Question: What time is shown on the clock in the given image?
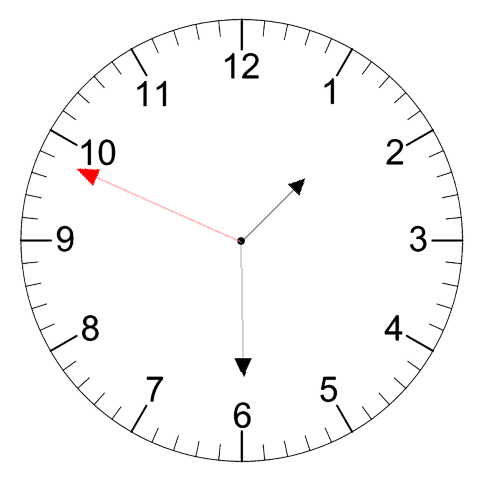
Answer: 01:29:49